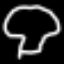
Label: mushroom